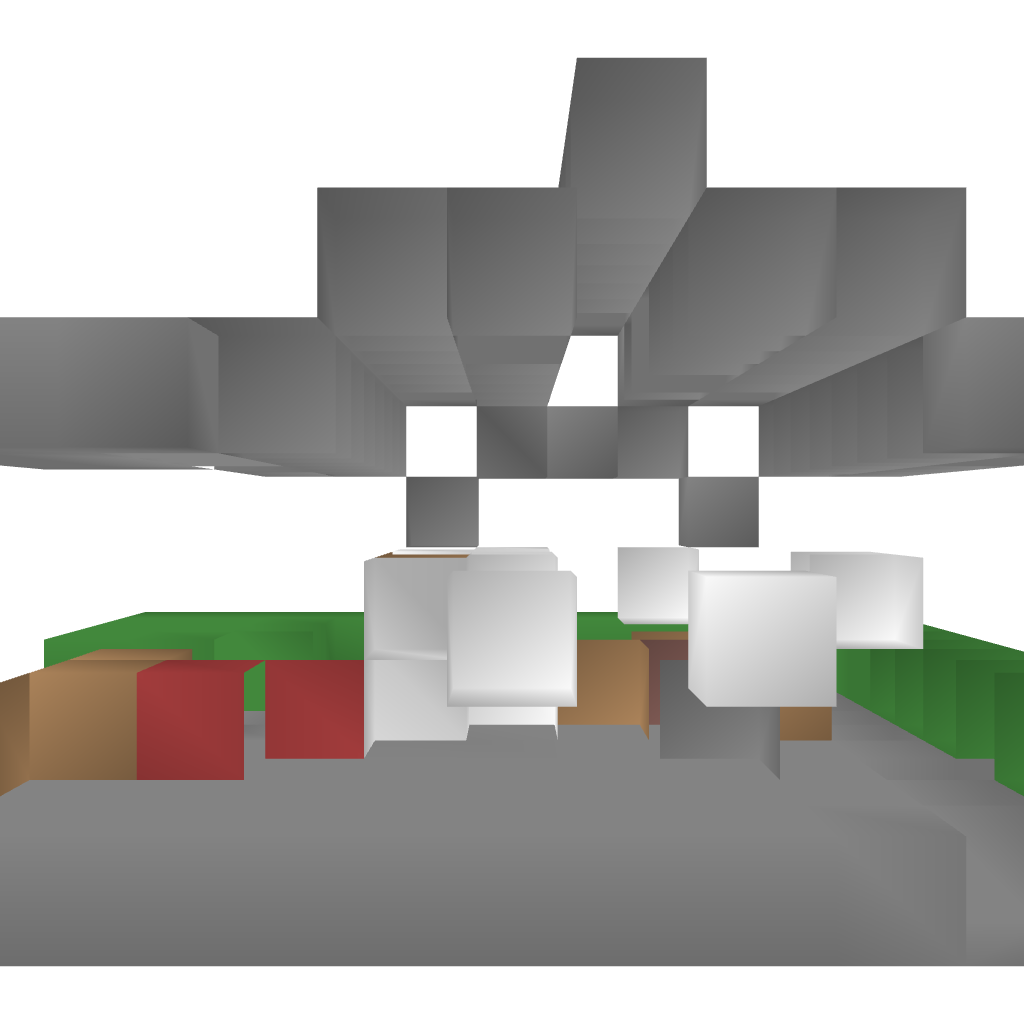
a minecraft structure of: Clay Cabin bad low quality